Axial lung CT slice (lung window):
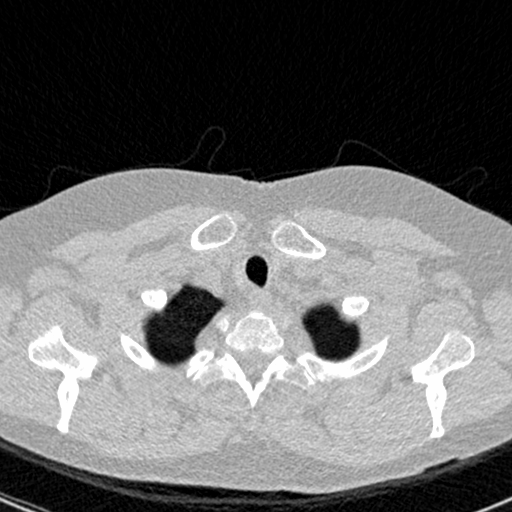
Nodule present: no